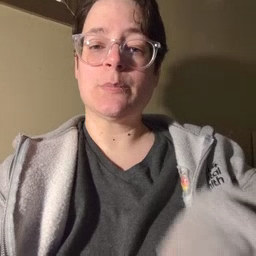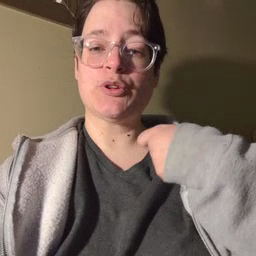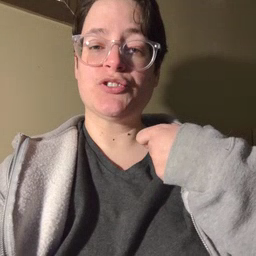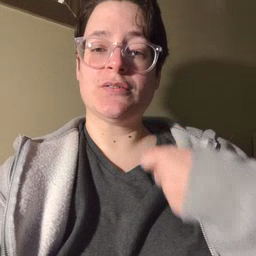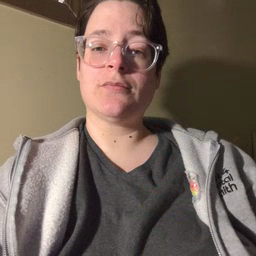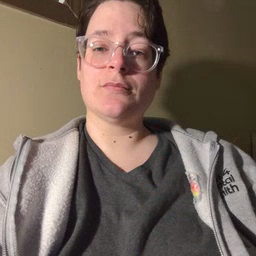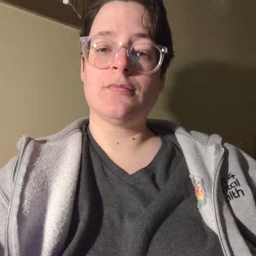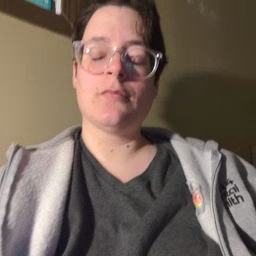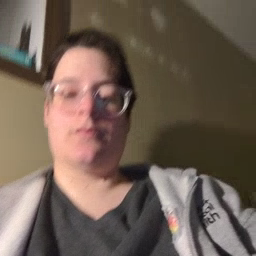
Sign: zipper